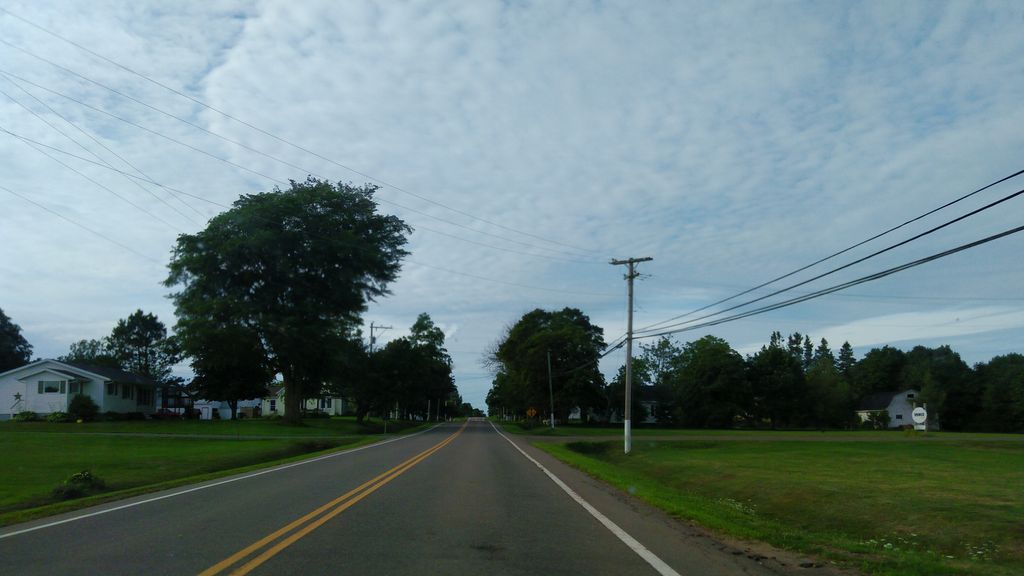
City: charlottetown